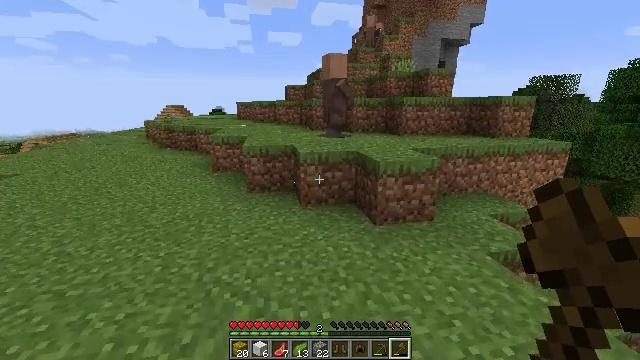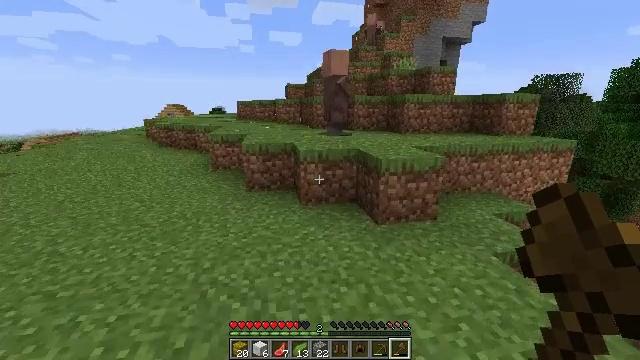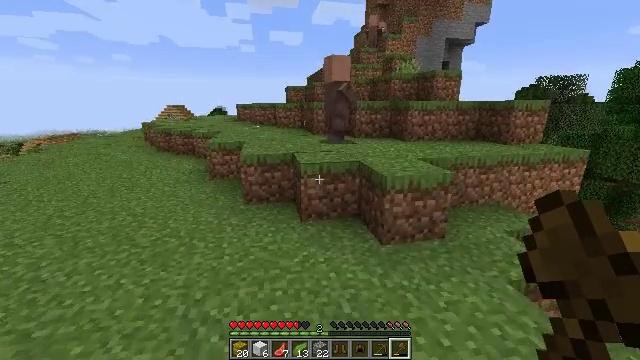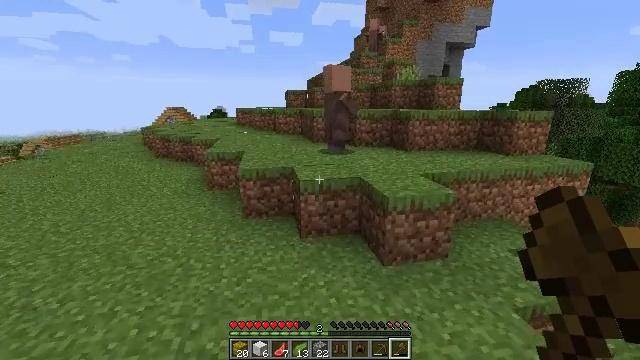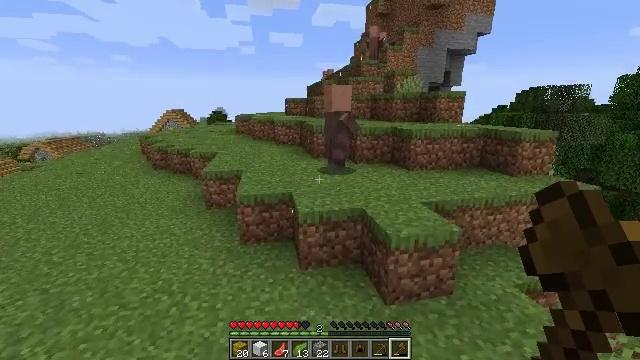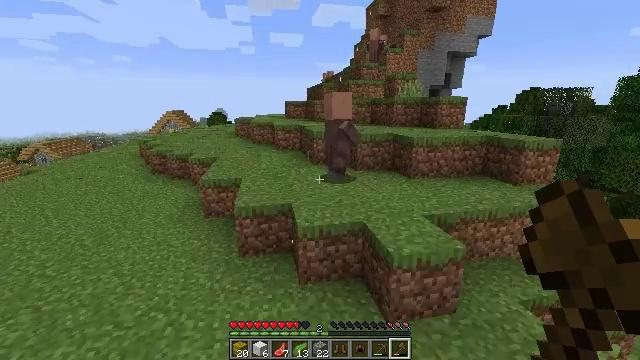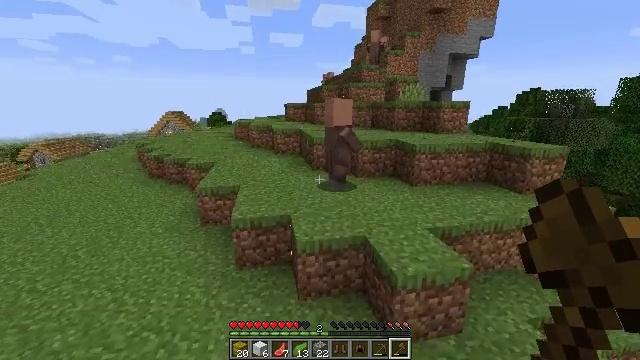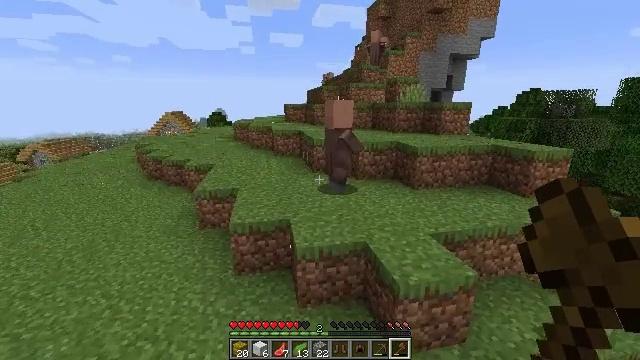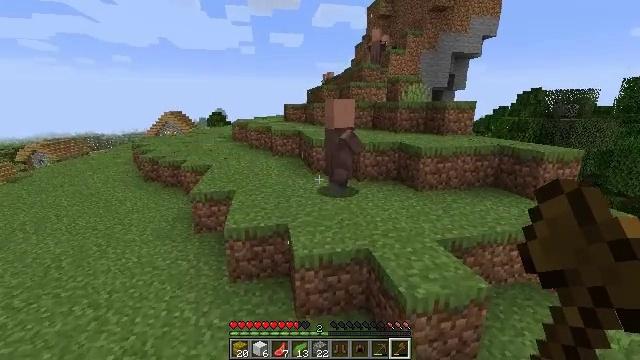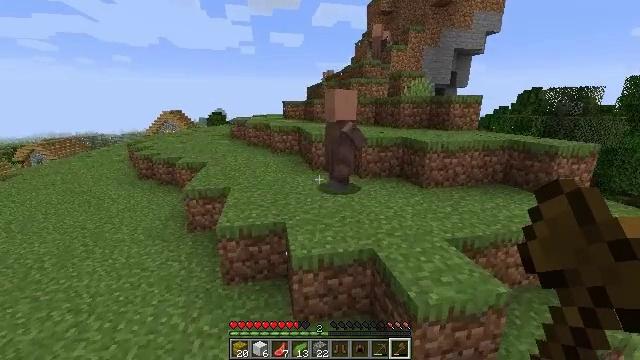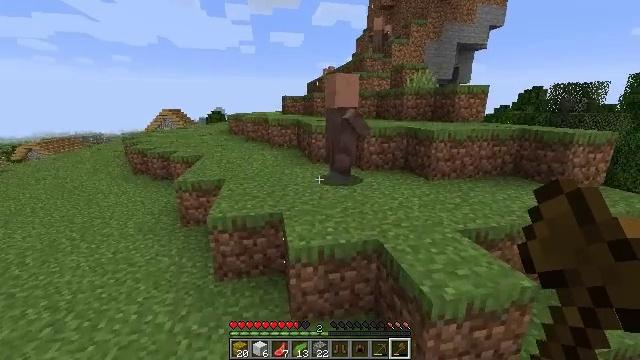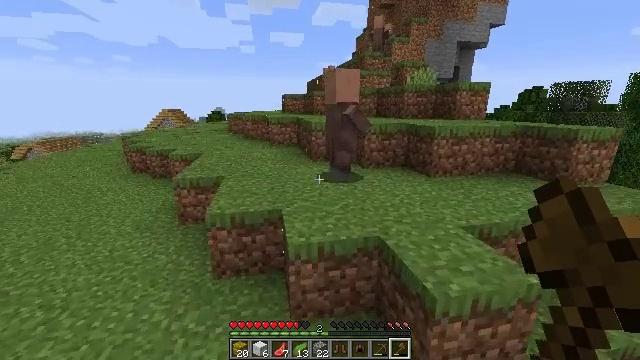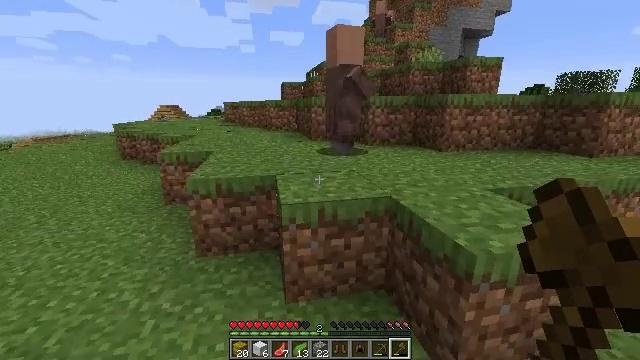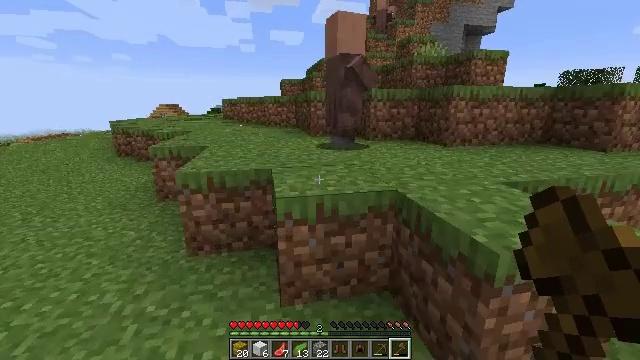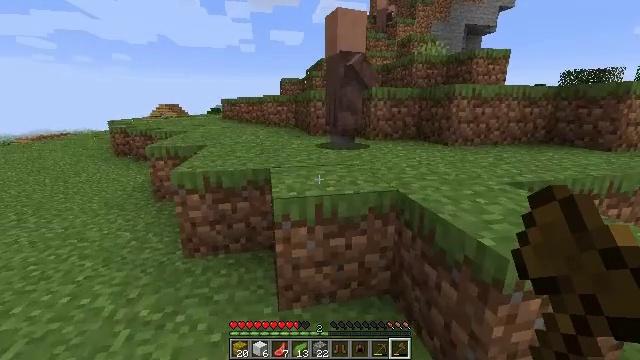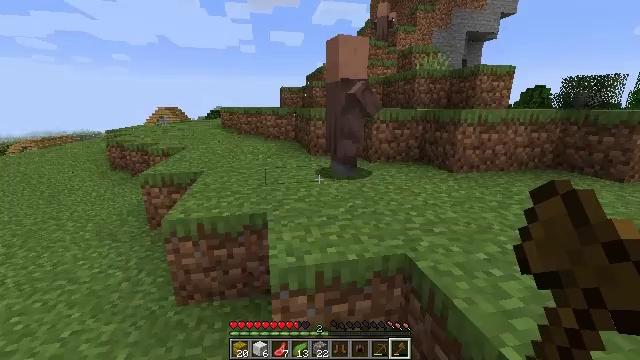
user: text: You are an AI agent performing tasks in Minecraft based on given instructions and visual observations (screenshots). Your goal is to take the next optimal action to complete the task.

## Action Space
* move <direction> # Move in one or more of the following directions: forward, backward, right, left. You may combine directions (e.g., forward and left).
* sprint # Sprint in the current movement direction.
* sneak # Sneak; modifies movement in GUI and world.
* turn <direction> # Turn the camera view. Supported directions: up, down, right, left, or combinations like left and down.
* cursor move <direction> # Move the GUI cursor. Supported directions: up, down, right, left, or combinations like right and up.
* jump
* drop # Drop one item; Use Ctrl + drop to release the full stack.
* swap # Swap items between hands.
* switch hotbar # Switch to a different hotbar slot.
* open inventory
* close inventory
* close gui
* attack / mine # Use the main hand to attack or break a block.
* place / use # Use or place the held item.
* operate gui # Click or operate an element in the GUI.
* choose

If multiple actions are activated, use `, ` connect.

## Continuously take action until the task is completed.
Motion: motion action
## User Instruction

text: Break the oxeye daisy to gather it.
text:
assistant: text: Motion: move forward, jump
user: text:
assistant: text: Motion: move forward, jump
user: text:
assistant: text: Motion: move forward, jump
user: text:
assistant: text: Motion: move forward, sprint, jump
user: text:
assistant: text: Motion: move forward, sprint, jump
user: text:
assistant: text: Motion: move forward, sprint, jump
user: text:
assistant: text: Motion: move forward, sprint, jump
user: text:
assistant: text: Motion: move forward, jump
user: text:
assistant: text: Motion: move forward, jump
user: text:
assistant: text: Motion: move forward, jump
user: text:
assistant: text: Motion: move forward, sprint, jump
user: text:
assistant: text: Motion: move forward, sprint, jump
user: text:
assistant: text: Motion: move forward, sprint, jump
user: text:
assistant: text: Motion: move forward, jump
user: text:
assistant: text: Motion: move forward, jump
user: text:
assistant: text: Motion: move forward, jump
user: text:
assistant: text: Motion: move forward, jump
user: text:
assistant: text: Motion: move forward, sprint, jump
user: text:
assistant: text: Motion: move forward, sprint, jump
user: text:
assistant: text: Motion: move forward, sprint, jump
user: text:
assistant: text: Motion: move forward, jump
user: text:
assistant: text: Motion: move forward, jump
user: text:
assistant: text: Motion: move forward, jump
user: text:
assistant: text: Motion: move forward, jump
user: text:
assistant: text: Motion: move forward, sprint, jump
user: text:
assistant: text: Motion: move forward, sprint, turn left, jump
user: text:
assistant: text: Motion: move forward, sprint, turn left, jump
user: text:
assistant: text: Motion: move forward, turn left, jump
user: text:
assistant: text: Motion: move forward, jump
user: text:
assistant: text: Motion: move forward, jump